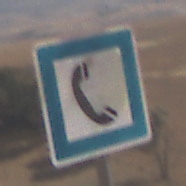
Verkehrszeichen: Fernsprecher
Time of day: Midday
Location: Outdoor (Nature)
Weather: PartlyCloudy
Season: NotSpecified
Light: Natural